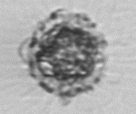
Label: unknown2